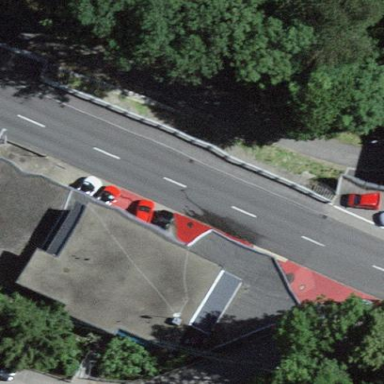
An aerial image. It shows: Building housing fuel station.